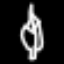
Label: leaf